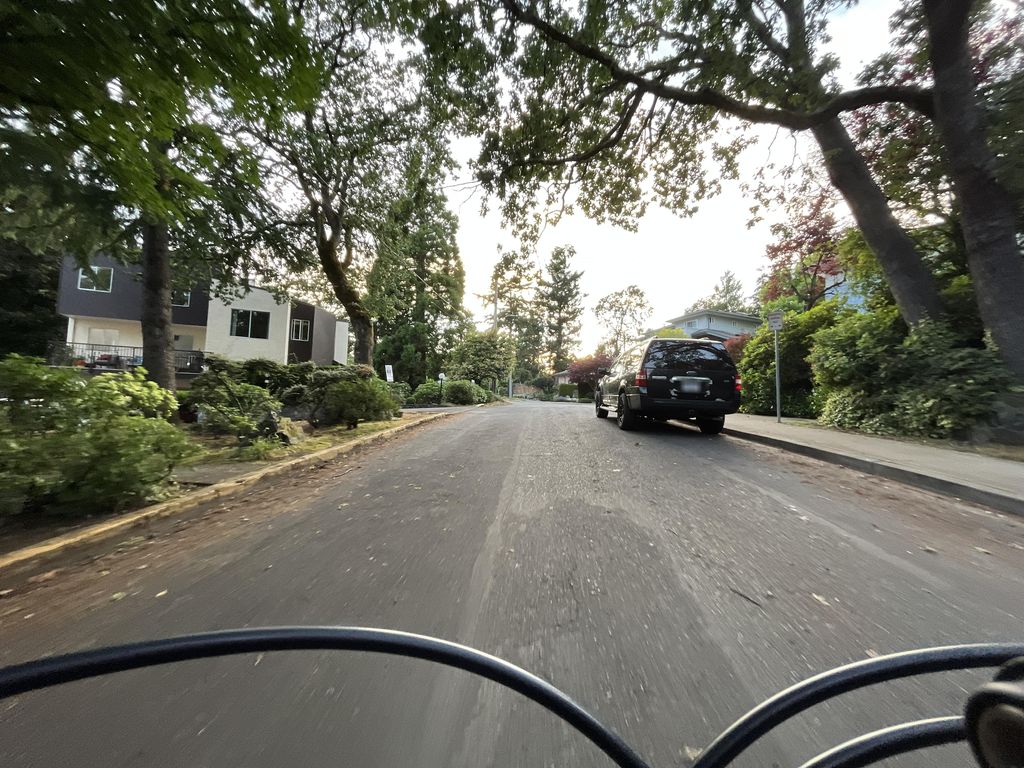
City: victoria